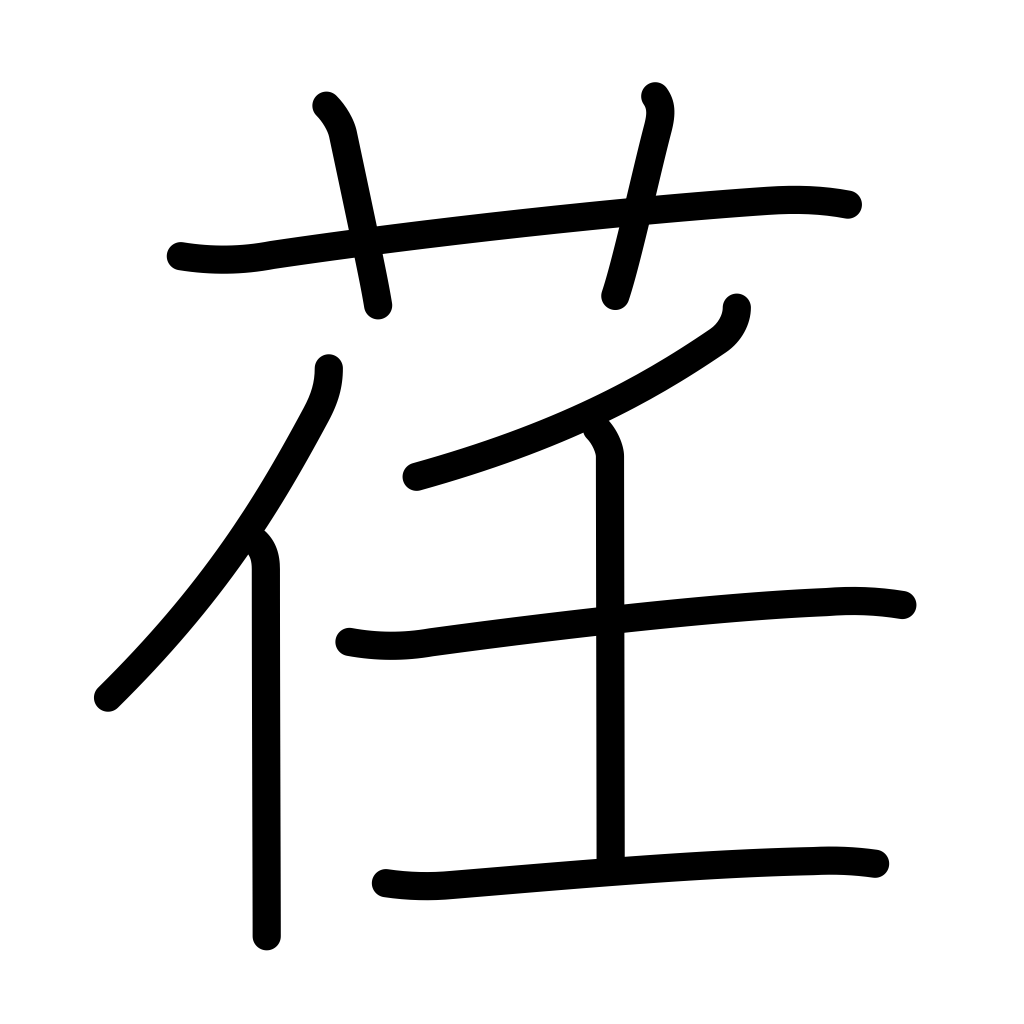
Meaning: bean, perilla, herb, soft, pliable